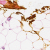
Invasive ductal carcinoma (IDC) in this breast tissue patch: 0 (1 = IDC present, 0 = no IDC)